Question: '''
using UnityEngine; using System.Collections;
public class ClickToMoveScript : MonoBehaviour
{
public string Chopping = "Chopping";
public void PlayWoodCuttingAnim()
{
//Play Woodcutting Animation
gameObject.GetComponent<Animation>().CrossFade (Chopping);
}
}
'''
Heres my other Script
'''
using UnityEngine;
using System.Collections;
public class WoodCuttingScript: MonoBehaviour
{
ClickToMoveScript ClickToMove;
void Start()
{
ClickToMove.PlayWoodCuttingAnim();
}
}
'''

I have already added the animation inside the animation component.
The other thing i found out is that if i call the PlayWoodCuttingAnim() function inside ClickToMove script it works fine but in the other script it dosent work.
The error console > NullReferenceException: Object reference not set to an instance of an object.
Any help would be greatly appreciated
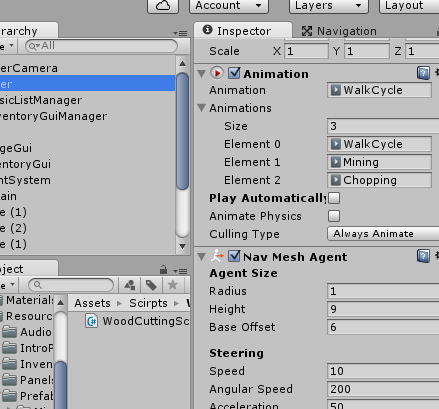
Answer: Well, there are few common methods to do so.
Like calling method from another script you will need to get attached (to gameObject) script instance instead of simple script instance.
You can do it by,
'''
void Start()
{
ClickToMove = FindObjectOfType<ClickToMoveScript>();
ClickToMove.PlayWoodCuttingAnim();
}
'''